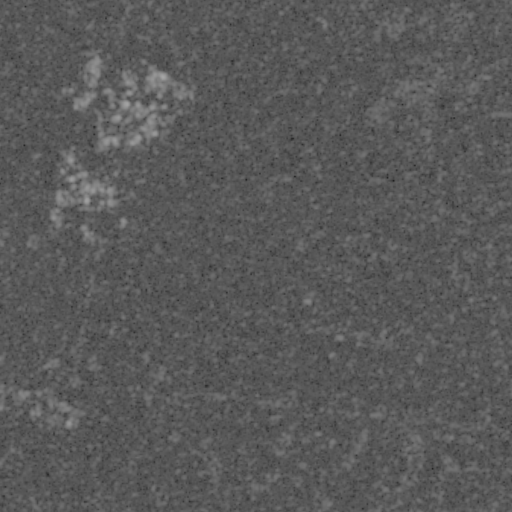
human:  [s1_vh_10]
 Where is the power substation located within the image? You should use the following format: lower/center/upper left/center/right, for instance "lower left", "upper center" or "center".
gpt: The power substation is located in the center left of the image.
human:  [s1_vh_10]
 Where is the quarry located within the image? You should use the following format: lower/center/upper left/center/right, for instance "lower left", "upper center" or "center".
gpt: The quarry is located in the lower left of the image.
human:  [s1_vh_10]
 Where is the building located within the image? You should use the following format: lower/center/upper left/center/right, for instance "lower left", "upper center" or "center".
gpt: There is no building in the image.

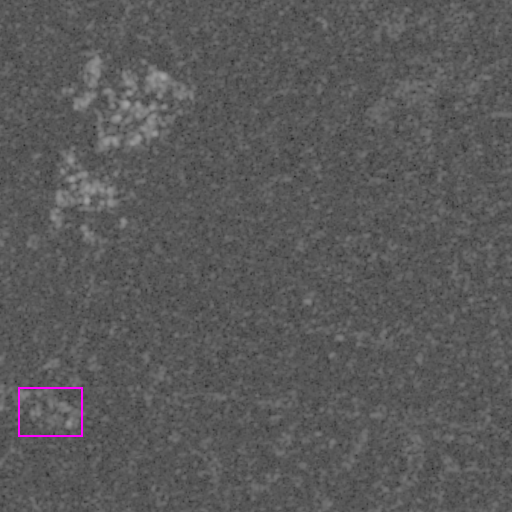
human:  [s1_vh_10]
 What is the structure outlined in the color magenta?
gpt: The structure outlined in magenta is a quarry.
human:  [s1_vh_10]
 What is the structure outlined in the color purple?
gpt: There is no purple outline.